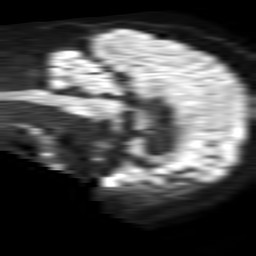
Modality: TRACE
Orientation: sagittal
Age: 50
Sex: male
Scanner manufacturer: philips
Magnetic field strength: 1.5 T
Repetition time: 4.6 s
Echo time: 0.08631 s